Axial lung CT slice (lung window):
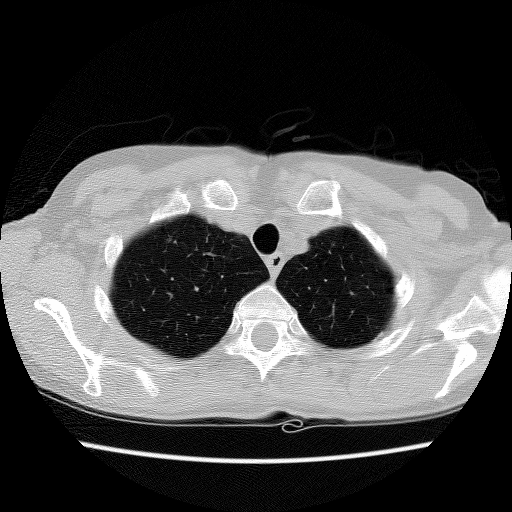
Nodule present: no